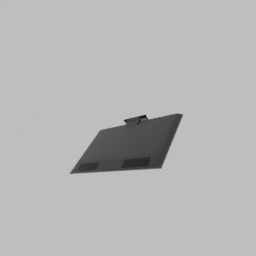
Label: electronics